Field crop: maize
Growth stage: 2
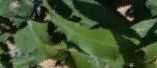
Species: maize